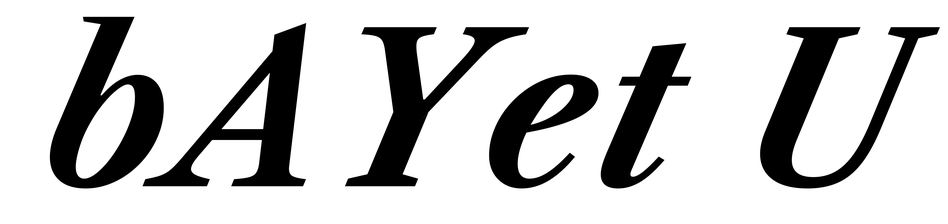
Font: LibreCaslonText-Italic_Bold_Italic